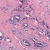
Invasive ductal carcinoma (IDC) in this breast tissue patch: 1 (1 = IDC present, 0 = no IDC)